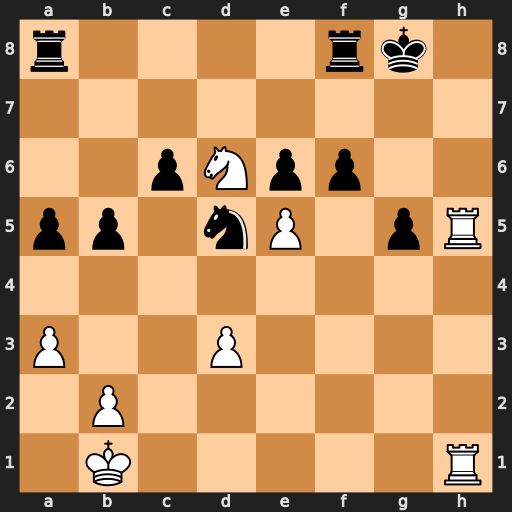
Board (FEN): r4rk1/8/2pNpp2/pp1nP1pR/8/P2P4/1P6/1K5R
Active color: w
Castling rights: -
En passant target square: -
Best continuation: exf6